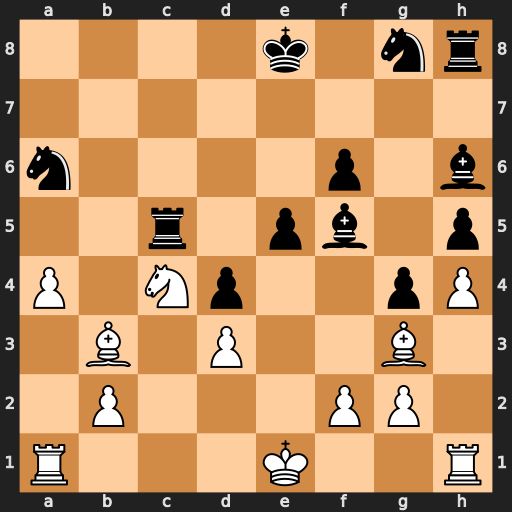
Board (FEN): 4k1nr/8/n4p1b/2r1pb1p/P1Np2pP/1B1P2B1/1P3PP1/R3K2R
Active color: w
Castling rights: KQk
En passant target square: -
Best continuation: Nd6+ Kd7 Nxf5